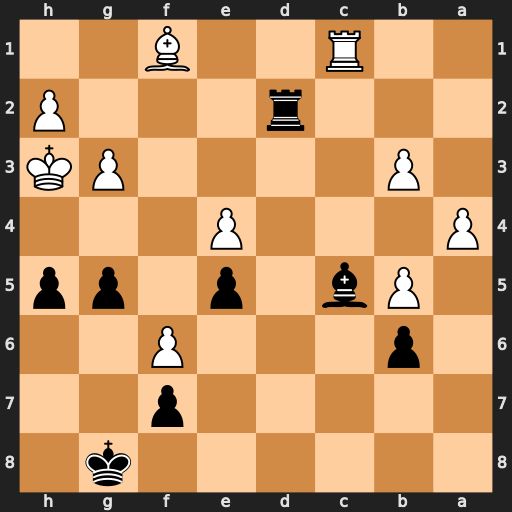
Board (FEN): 6k1/5p2/1p3P2/1Pb1p1pp/P3P3/1P4PK/3r3P/2R2B2
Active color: b
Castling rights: -
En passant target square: -
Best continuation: g4+ Kh4 Rxh2+ Kg5 Be3+